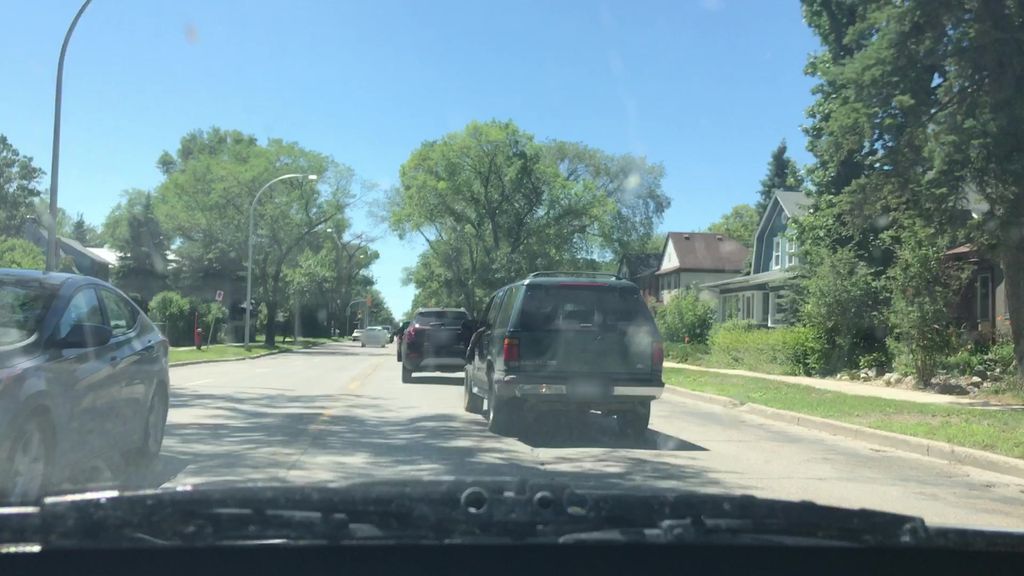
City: winnipeg